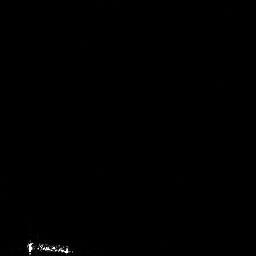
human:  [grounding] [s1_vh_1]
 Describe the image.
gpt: In the satellite image, there is  <ref>1 medium ship </ref> <box>[[8, 91, 28, 99, 0]]</box> located at bottom left.